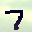
Label: 7